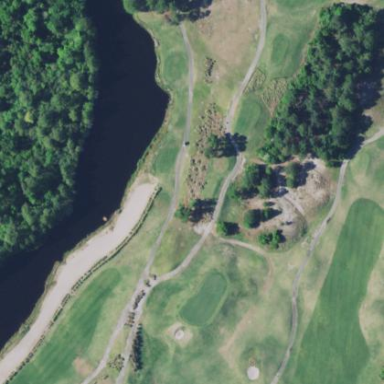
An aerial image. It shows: Sand bunker on golf course.